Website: home-depot
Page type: review-order
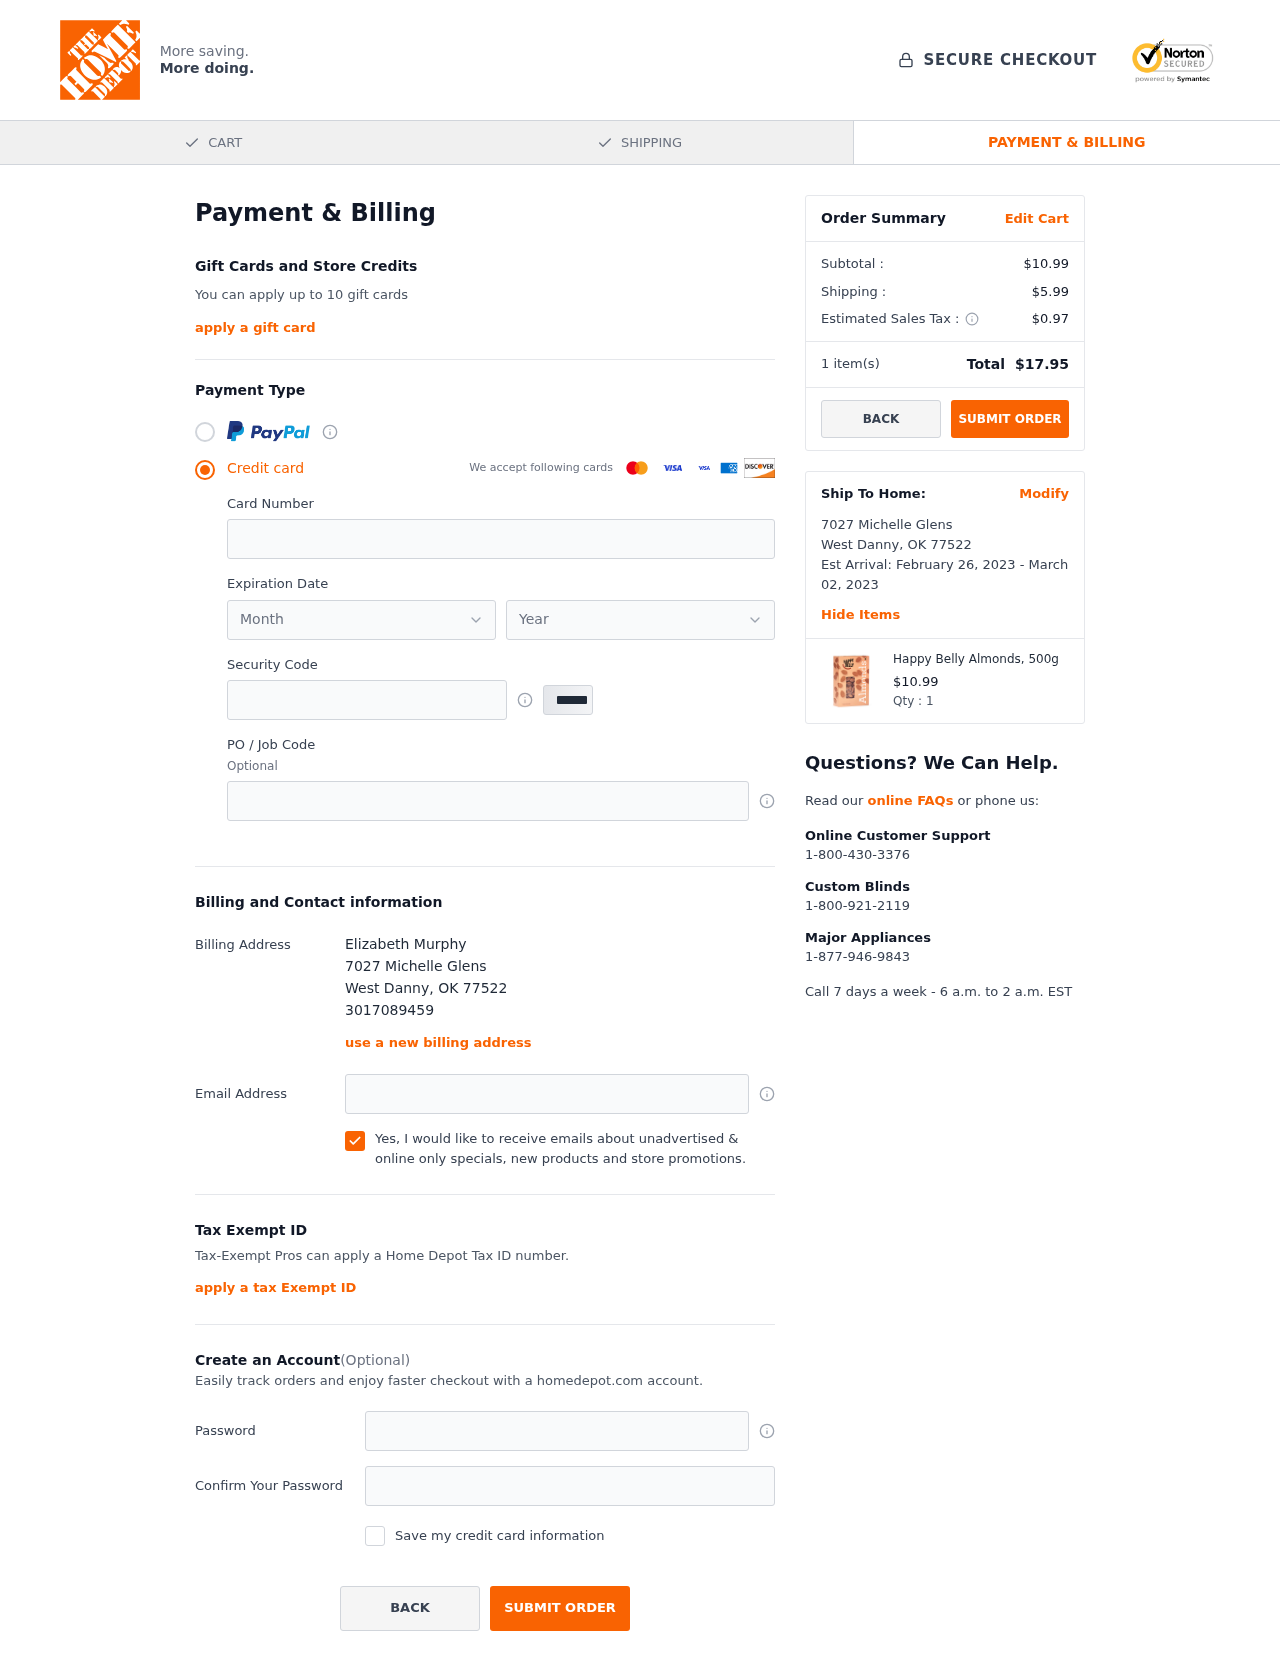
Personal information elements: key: PII_CARD_EXPIRY_MONTH
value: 02
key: PII_CARD_EXPIRY_YEAR
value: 26
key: PII_CITY
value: West Danny
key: PII_FULLNAME
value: Elizabeth Murphy
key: PII_PHONE
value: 3017089459
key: PII_POSTCODE
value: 77522
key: PII_STATE_ABBR
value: OK
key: PII_STREET
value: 7027 Michelle Glens
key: PII_CARD_NUMBER
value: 4069 2568 2351 4250
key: PII_CARD_CVV
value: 093
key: PII_JOB_CODE
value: J528014
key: PII_EMAIL
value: elizabeth.murphy@gmail.com
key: PII_POSTCODE_FULL
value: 77522
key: PII_POSTCODE_NUMERIC
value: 77522
Product elements: key: PRODUCT1_NAME
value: Happy Belly Almonds, 500g
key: PRODUCT1_PRICE
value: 10.99
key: PRODUCT1_QUANTITY
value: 1
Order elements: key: ORDER_SUBTOTAL
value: $10.99
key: ORDER_SHIPPING_COST
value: $5.99
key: ORDER_TAX
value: $0.97
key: ORDER_NUM_ITEMS
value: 1
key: ORDER_TOTAL
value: $17.95
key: ORDER_SHIPPING_DATE
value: February 26, 2023
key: ORDER_DELIVERY_DATE
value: March 02, 2023